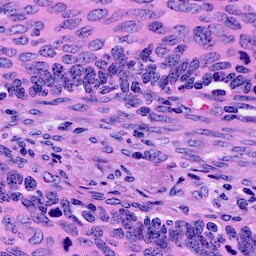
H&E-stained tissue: Cervix